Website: slack
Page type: payment
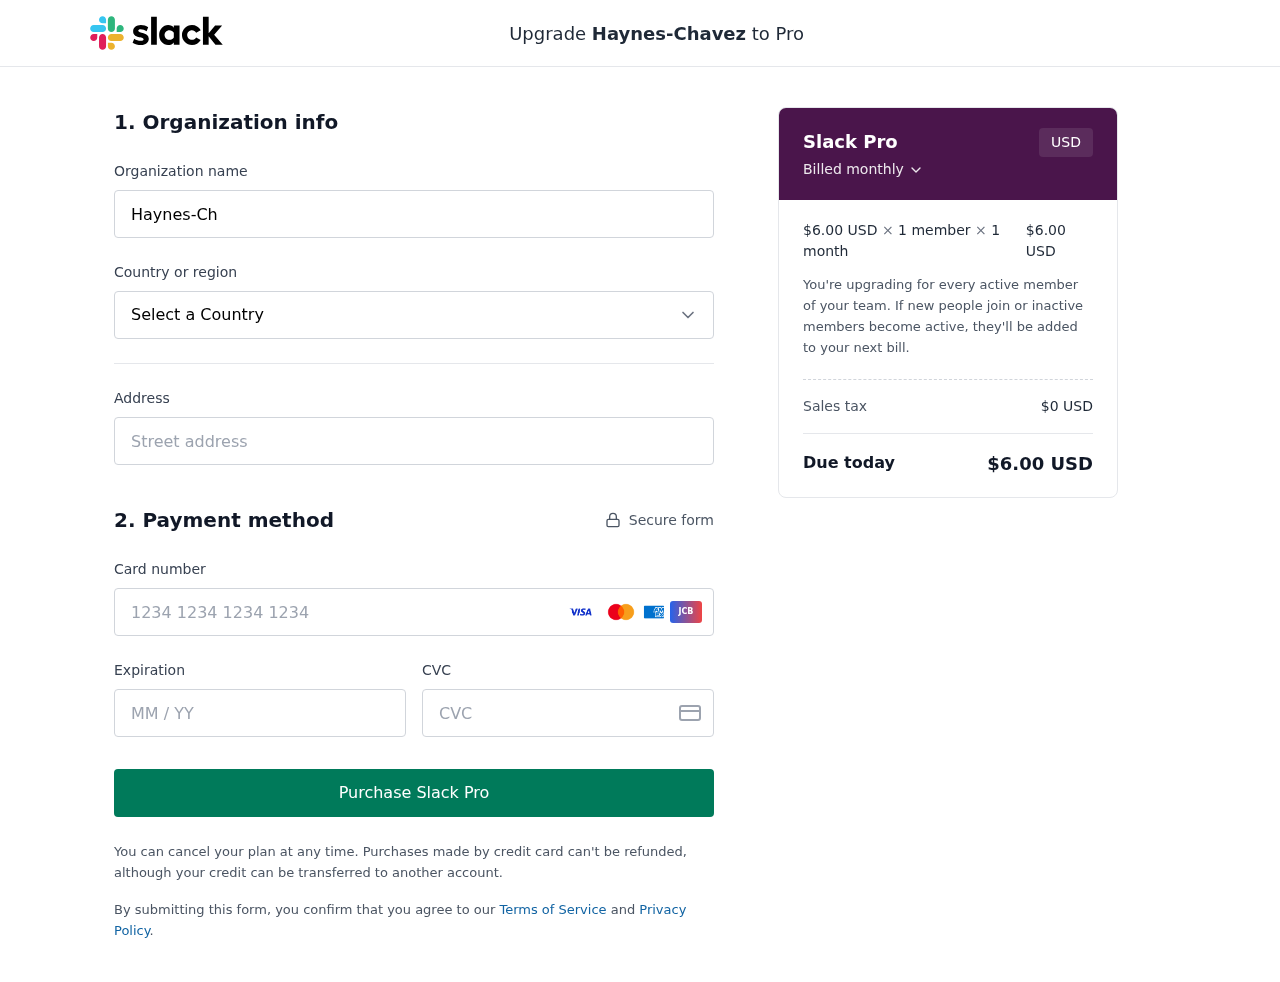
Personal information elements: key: PII_CARD_CVV
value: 745
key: PII_CARD_EXPIRY
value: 07/27
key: PII_CARD_NUMBER
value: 5471 2814 1449 2814
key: PII_COMPANY
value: Haynes-Chavez
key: PII_COUNTRY
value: United States
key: PII_STREET
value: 383 Delacruz Villages
Product elements: key: PRODUCT1_PRICE
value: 6
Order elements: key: ORDER_SUBTOTAL
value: $6.00 USD
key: ORDER_TAX
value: $0 USD
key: ORDER_TOTAL
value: $6.00 USD